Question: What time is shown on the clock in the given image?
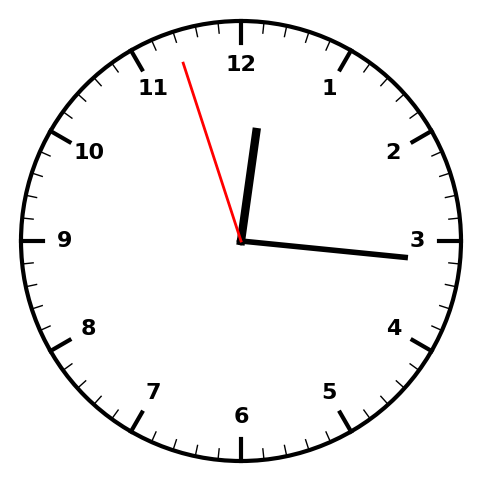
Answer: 12:15:57